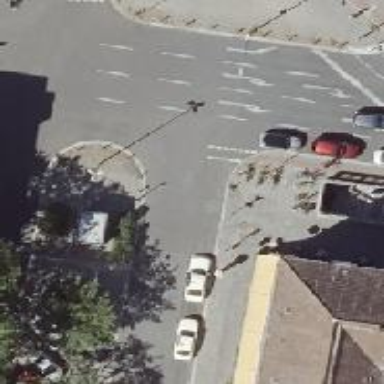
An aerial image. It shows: Unmarked crossing on the road.